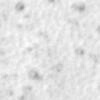
Label: no_change